Field crop: maize
Growth stage: 1
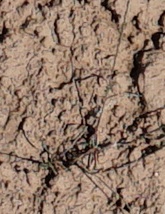
Species: lolium